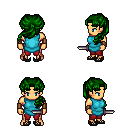
a pixel art fantasy rpg character, male body template, human, tanned skin, teal tunic, red pants, green princess hairstyle, leather bracers, ghillies, dagger, four views (front, back, left, right), 2x2 character sprite sheet, small pixel art, hard edges, no anti-aliasing